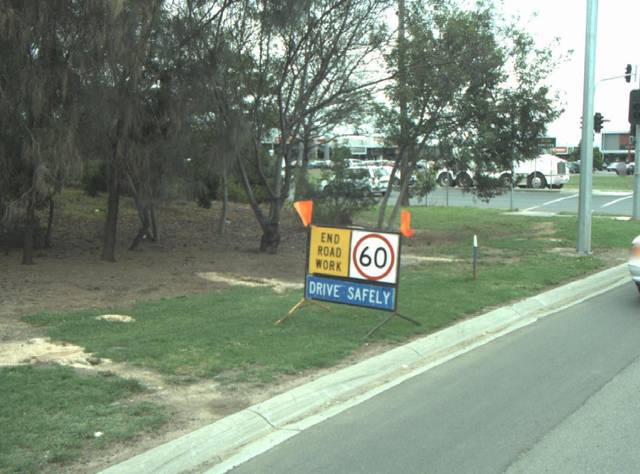
Region: Australia
Coordinates: -38.187, 144.455